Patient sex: M
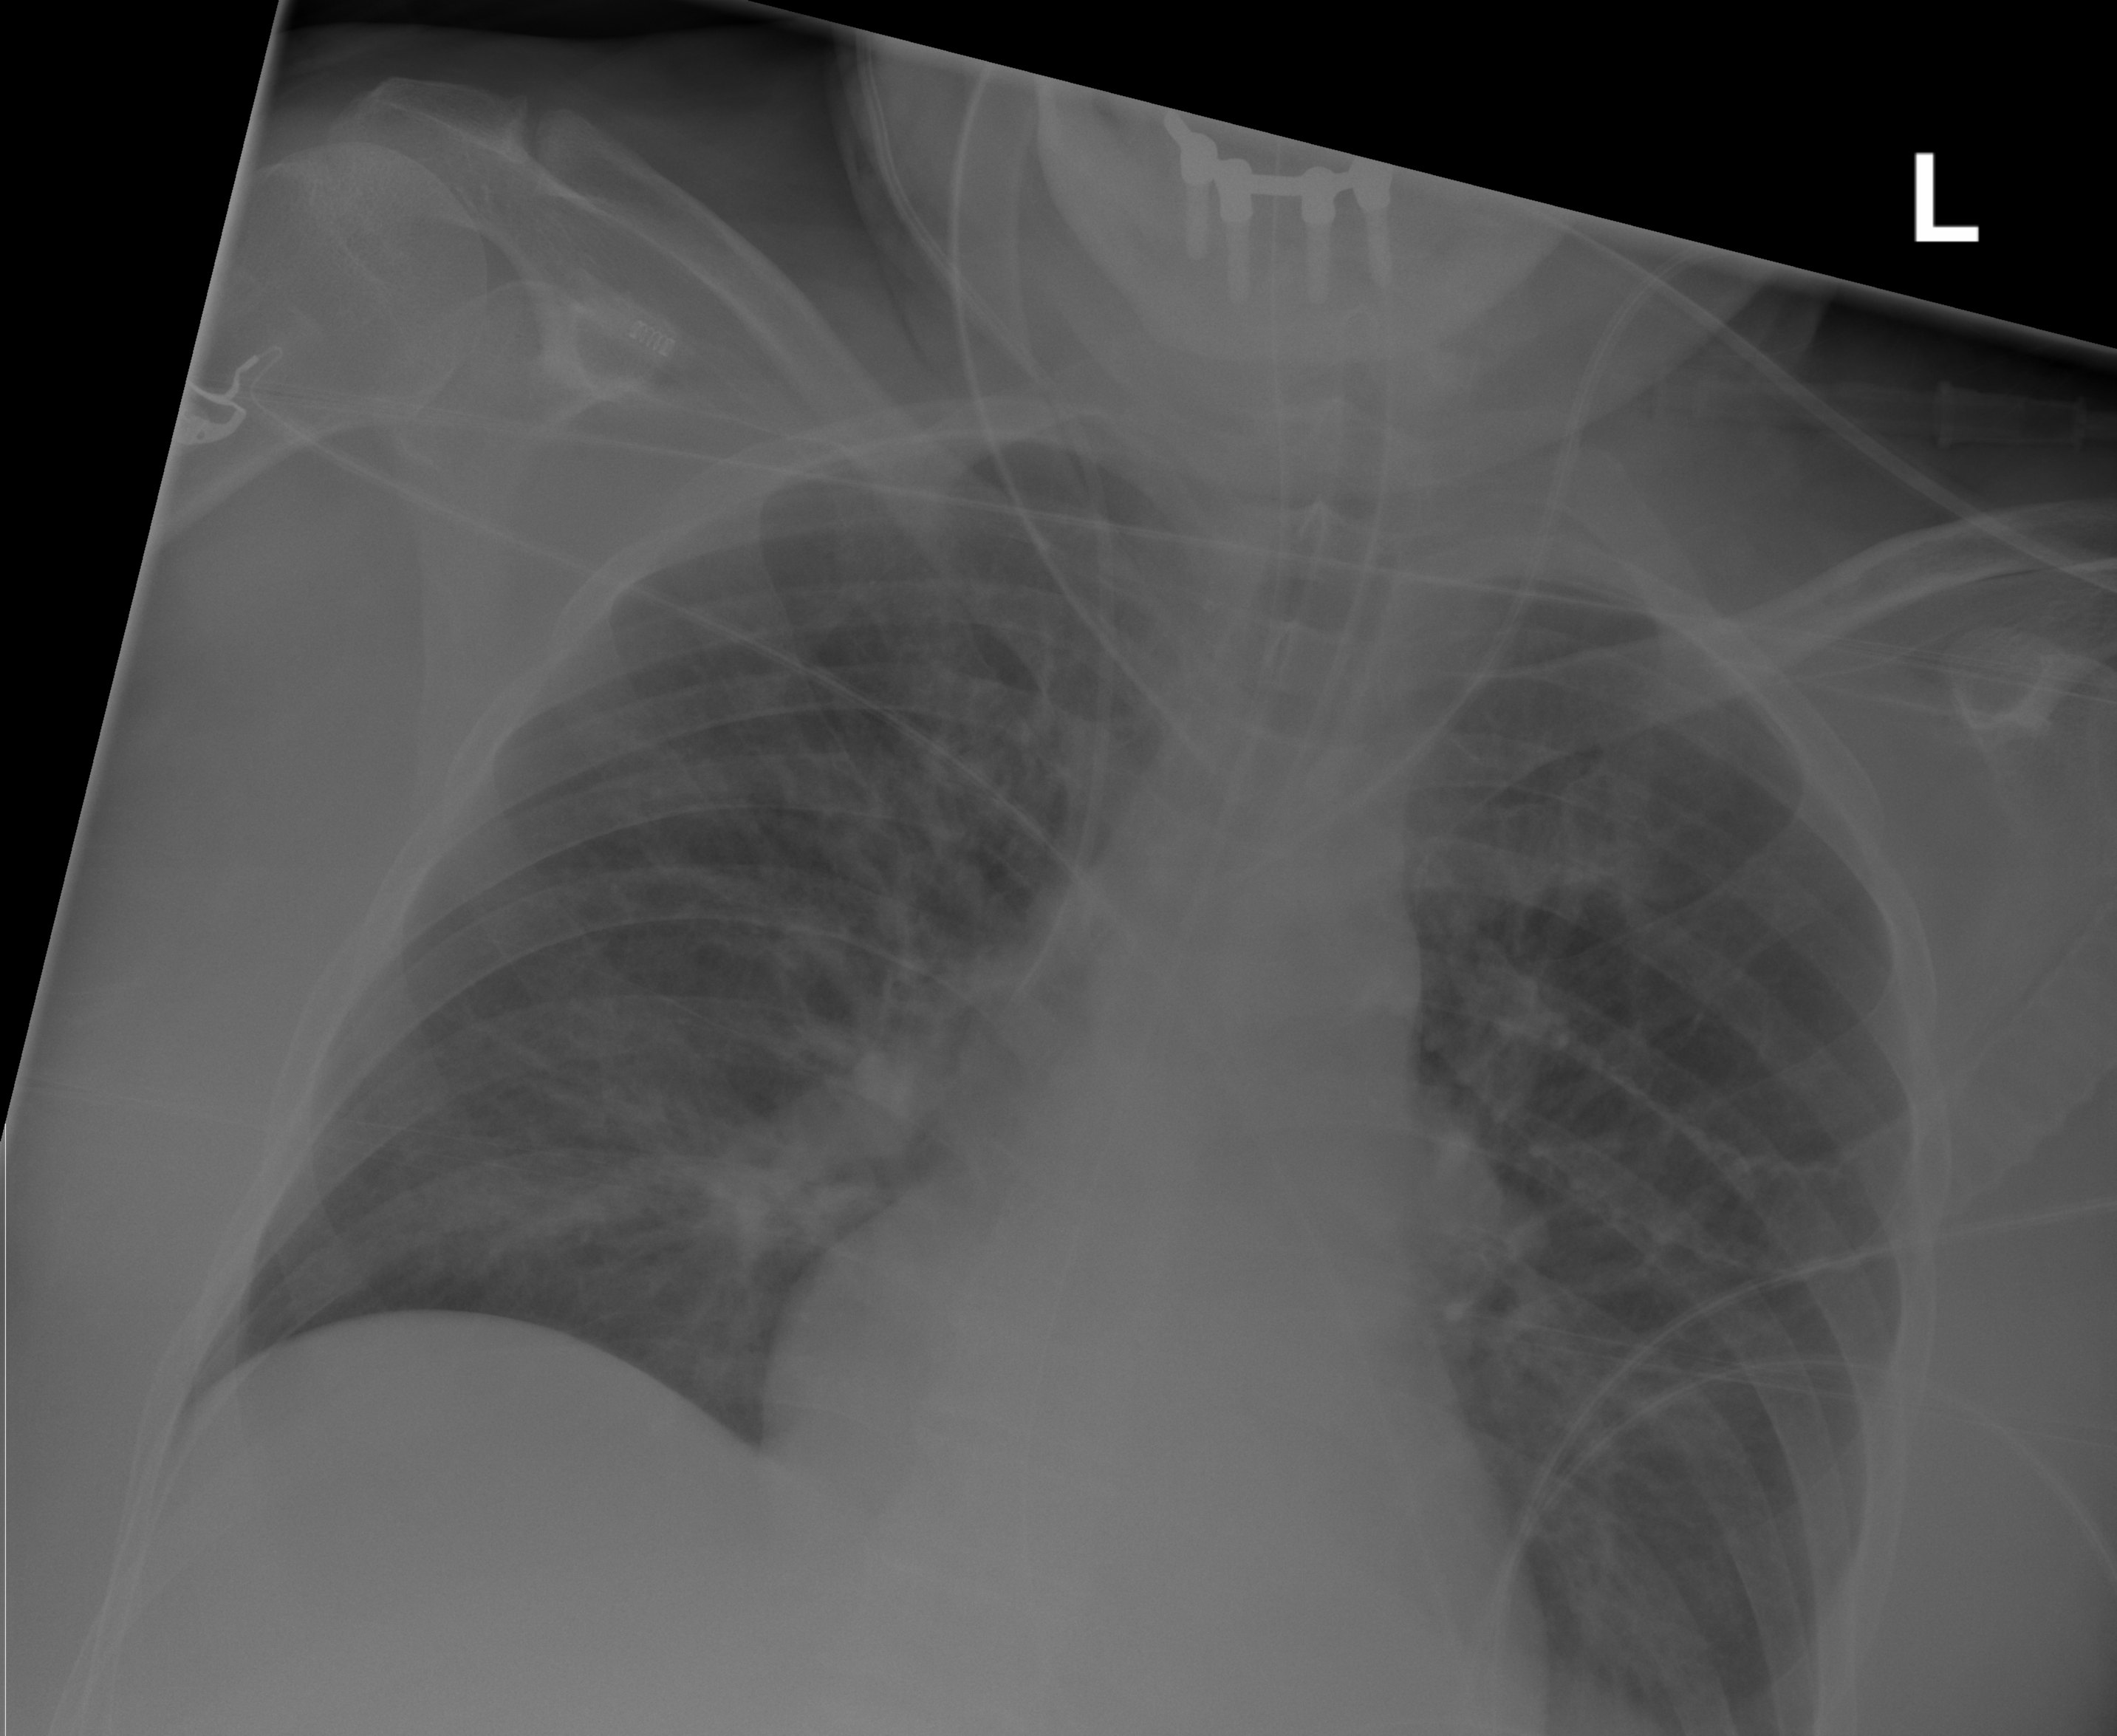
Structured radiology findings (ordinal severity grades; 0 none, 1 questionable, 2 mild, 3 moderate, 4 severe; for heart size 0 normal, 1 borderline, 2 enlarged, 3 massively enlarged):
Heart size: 0
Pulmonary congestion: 0
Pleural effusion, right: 0
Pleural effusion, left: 2
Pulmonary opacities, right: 0
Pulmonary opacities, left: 0
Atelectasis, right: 0
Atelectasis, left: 2